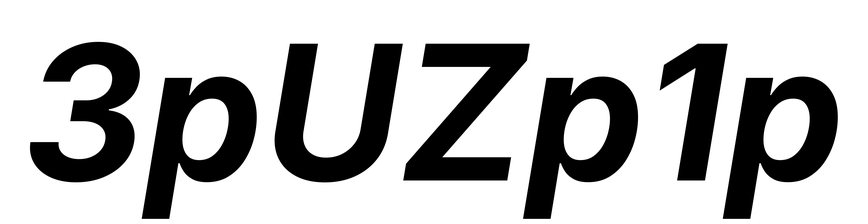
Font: Inter-Italic_Bold_Italic